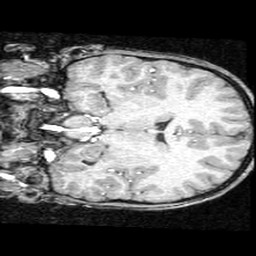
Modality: T1w
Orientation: coronal
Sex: male
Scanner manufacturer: ge
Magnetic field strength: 1.5 T
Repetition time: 21 s
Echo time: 0.008 s